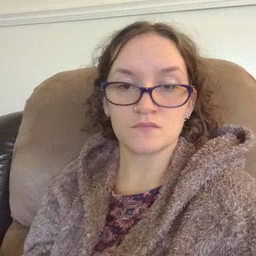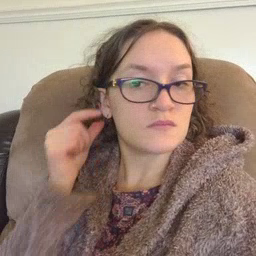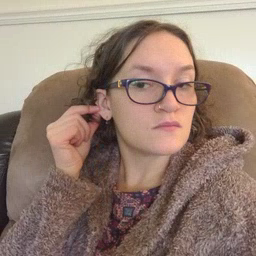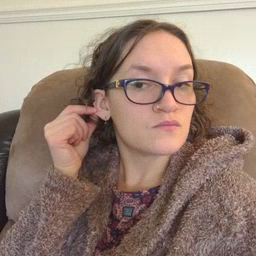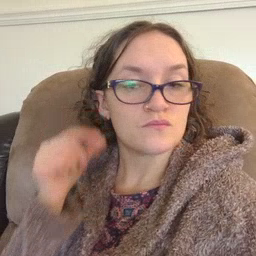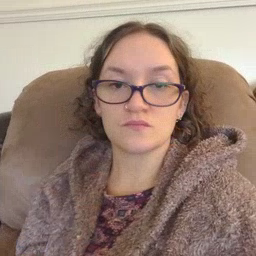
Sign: ear